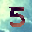
Label: 5